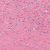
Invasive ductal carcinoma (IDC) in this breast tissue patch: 0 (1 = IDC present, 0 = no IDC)